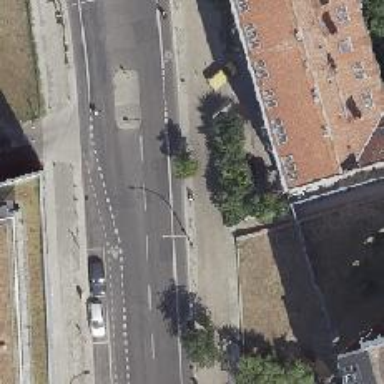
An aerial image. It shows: Bicycle parking located on the sidewalk.